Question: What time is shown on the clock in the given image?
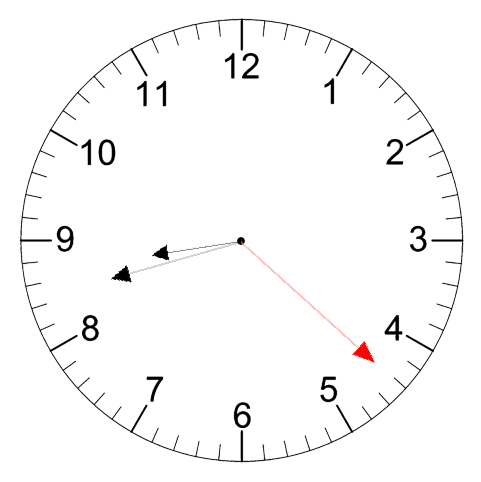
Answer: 08:42:22